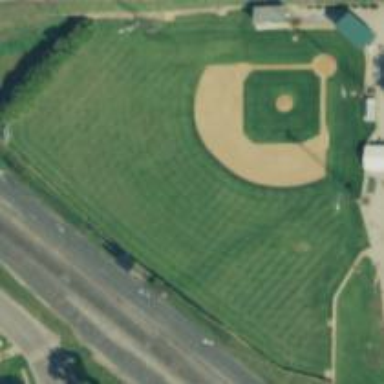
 suitable for both baseball and football sports."